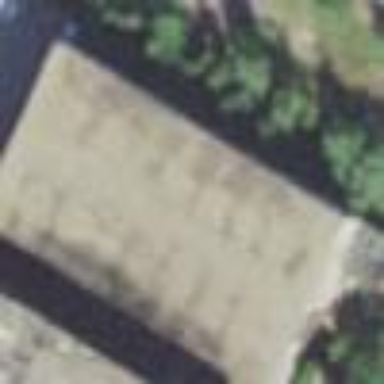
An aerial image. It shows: Industrial building used for storage rental.